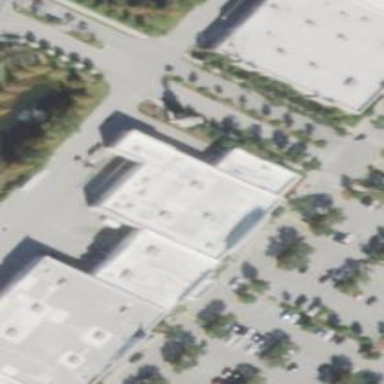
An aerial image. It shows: Building.